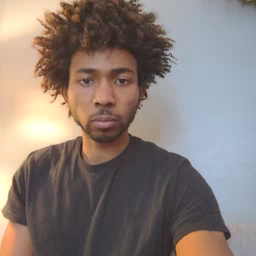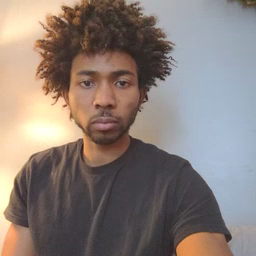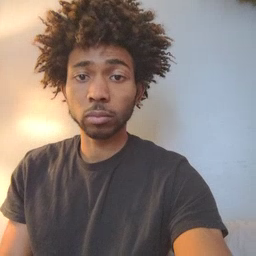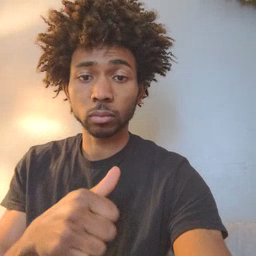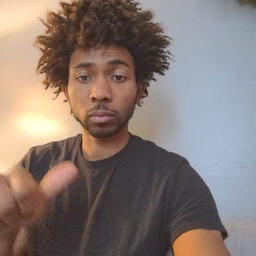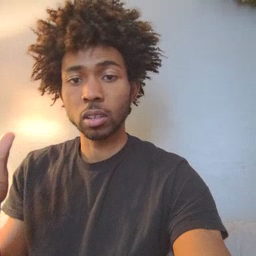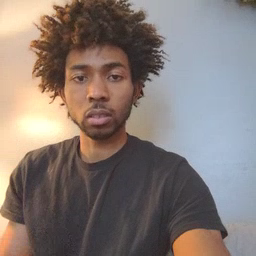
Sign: any